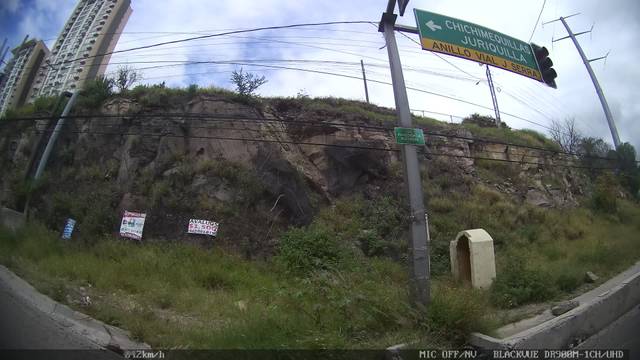
Region: Mexico
Coordinates: 20.618, -100.382